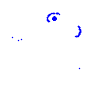
Particle: pion